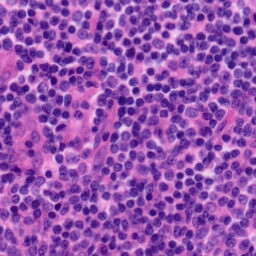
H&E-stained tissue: Tonsil